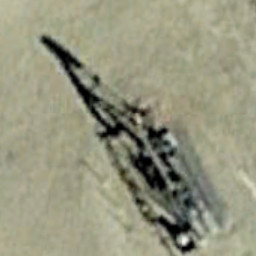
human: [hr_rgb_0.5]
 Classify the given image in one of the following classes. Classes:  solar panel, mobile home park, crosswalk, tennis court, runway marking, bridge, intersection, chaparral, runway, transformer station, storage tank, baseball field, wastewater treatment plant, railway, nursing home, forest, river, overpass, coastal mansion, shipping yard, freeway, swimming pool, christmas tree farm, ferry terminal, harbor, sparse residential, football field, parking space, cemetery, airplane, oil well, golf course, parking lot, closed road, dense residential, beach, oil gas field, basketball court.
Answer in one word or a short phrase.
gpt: oil well